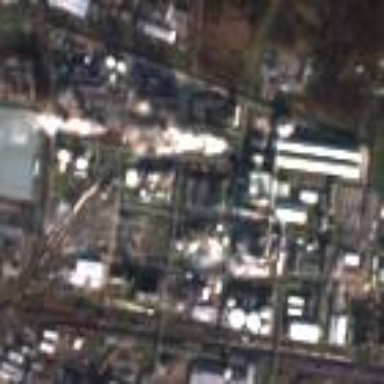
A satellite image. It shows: Industrial area.